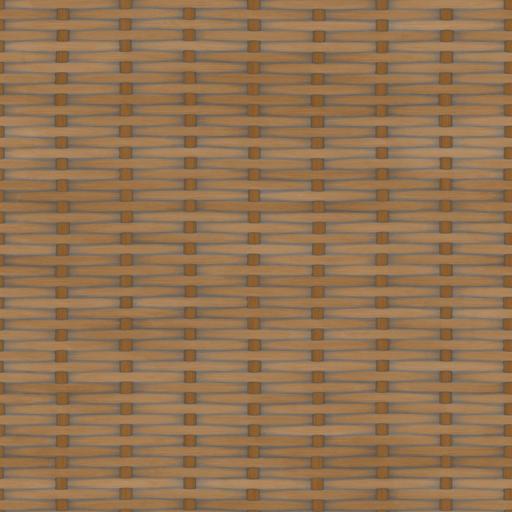
Tags: brown light wicker